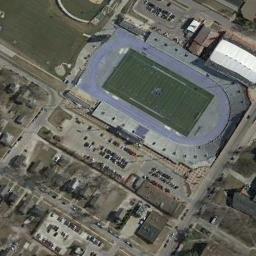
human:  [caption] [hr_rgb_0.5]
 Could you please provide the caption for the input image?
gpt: There are a lot of buildings next to the ground track field .

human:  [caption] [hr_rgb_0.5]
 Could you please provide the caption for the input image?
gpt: A track and field is built in the middle of a residential area, Surrounded by a lot of vegetation .

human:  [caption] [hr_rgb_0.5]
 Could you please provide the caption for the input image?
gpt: There is a unique style of track and field .

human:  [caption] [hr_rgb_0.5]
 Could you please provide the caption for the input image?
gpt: The ground track field with a gridiron is surrounded by some buildings and parking lots and a lawn is next to the ground track field .

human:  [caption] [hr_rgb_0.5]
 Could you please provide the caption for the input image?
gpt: There are some buildings and a parking lot beside the ground track field with a blue track .